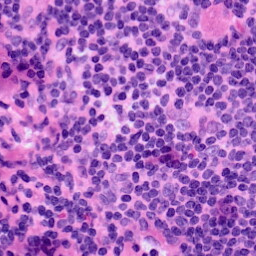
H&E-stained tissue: LymphNode